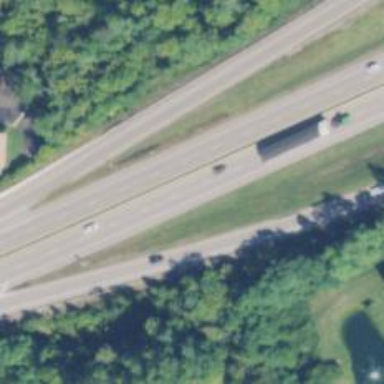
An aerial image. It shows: Trunk highway with expressway features.